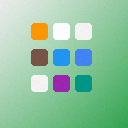
Screen state: on